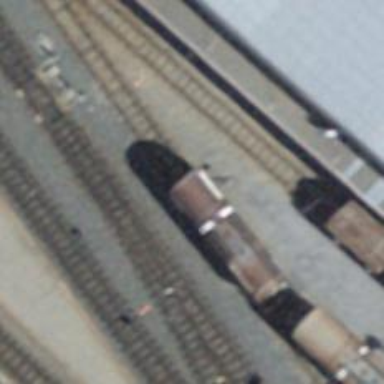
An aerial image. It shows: Railway switch.